Question: When should a POST request turn into an an OPTIONS request, and what does that mean? What does the end server see in that case?
I'm trying to get the Save-to-Solr feature of banana working, and failing with a status code of 404. I think this is a CORS problem, but am not sure where to go with it.
Running banana 1.5 as a standalone war in tomcat7 and talking to solrCloud. SolrCloud was (I believe) set up for CORS. Queries for data in the dashboard itself are properly returning data. The collection for banana-int is running on the same server as the collection for logdata.
Having trouble inspecting the POST data from Chrome's Inspect-Element, but stepped through the angular, caught the $http.post(path, data, config), turned this into a command-line POST, and that succeeded in putting the dashboard into Solr. Once the dashboard is manually in Solr, I can then load it from Banana. This tells me things (server url, collection, etc) are wired up correctly from the banana/js perspective.

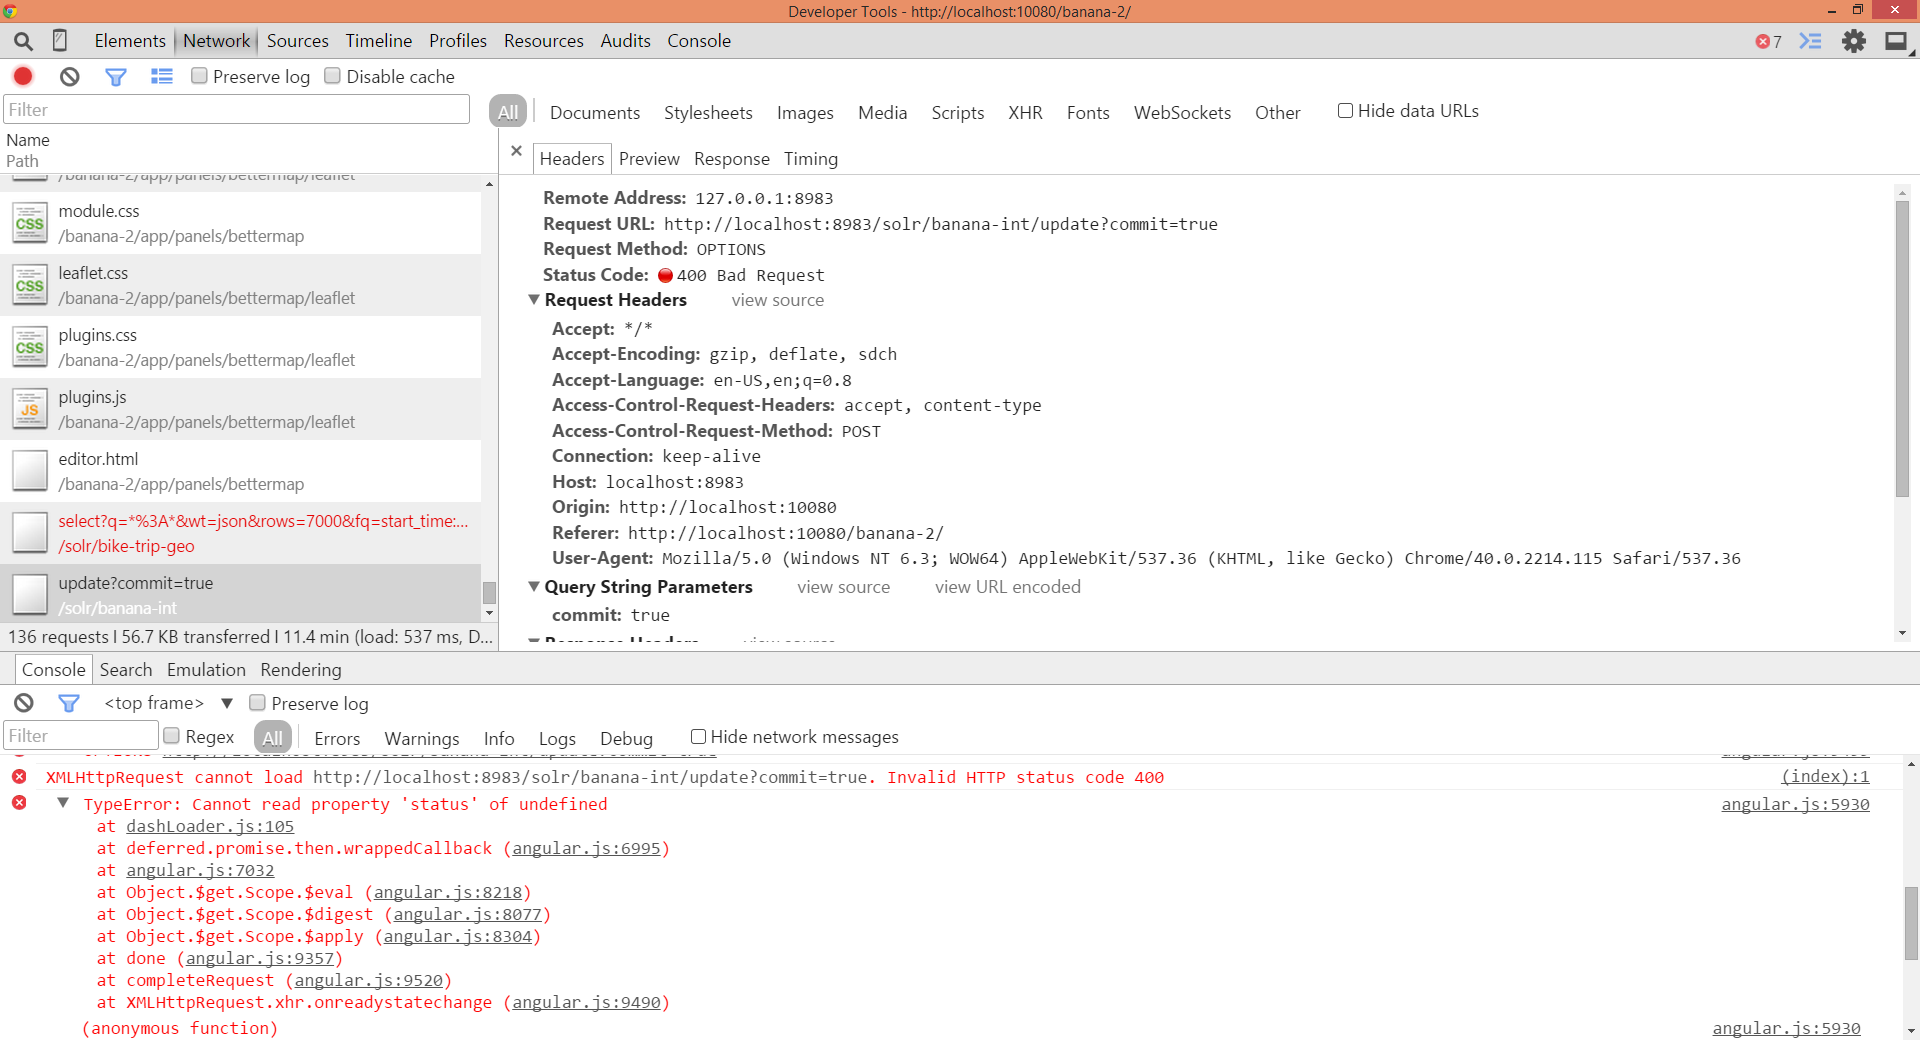
Answer: This is most likely due to CORS. AngularJS is sending pre-flight OPTIONS request specifying 'Access-Control-Request-Method: POST' in header which tells the server that the upcoming method is POST.
For hints about enabling CORS on Solr, check here: <URL>